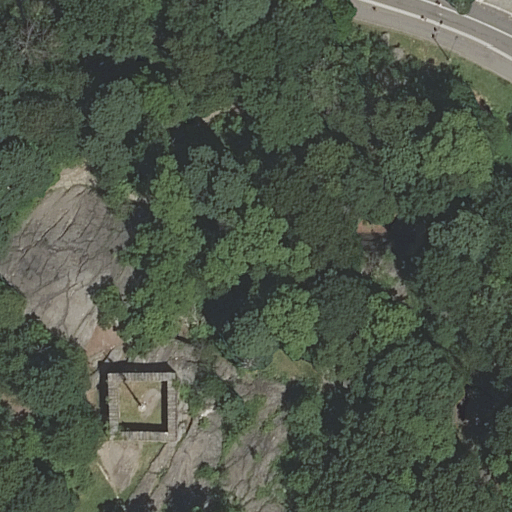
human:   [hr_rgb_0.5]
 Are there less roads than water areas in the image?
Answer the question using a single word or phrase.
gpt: no

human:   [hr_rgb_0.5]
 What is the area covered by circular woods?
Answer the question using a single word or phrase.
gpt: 0m2

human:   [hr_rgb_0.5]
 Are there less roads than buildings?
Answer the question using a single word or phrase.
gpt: no

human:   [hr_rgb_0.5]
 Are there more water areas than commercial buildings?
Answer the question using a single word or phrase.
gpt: no

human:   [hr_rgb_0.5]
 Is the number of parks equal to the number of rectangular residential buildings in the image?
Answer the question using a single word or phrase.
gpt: yes

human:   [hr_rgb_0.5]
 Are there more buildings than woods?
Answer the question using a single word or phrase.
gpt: no

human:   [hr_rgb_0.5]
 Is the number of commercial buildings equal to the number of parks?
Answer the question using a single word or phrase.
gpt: no

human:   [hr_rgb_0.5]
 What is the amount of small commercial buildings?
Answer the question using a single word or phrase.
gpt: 0

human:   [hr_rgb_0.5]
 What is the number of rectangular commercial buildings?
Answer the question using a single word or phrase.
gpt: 0

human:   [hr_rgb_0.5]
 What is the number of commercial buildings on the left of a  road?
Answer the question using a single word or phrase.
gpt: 0

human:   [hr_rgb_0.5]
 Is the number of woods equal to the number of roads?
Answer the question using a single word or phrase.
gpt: no

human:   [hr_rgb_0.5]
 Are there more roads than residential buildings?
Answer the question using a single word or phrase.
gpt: yes

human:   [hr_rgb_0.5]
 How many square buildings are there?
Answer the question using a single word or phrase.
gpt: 0

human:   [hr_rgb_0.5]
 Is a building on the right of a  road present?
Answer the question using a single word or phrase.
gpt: yes

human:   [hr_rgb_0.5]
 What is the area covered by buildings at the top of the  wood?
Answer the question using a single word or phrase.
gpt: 0m2

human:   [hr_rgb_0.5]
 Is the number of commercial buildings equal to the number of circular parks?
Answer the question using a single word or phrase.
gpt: yes

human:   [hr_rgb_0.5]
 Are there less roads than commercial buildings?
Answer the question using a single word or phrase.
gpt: no

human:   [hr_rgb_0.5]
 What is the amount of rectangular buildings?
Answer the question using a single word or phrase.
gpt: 1

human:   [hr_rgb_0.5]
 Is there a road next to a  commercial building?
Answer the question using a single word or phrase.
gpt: no

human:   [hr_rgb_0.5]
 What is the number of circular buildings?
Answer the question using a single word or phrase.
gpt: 0

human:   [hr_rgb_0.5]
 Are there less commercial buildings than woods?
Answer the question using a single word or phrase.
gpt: yes

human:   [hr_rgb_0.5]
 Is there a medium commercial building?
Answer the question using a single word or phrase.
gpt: no

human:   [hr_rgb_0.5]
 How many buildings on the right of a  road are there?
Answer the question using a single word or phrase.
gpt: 1

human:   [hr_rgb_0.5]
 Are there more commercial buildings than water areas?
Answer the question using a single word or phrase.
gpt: no

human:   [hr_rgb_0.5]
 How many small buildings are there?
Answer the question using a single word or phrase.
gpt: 0

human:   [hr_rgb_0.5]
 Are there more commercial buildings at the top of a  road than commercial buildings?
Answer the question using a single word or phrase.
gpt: no

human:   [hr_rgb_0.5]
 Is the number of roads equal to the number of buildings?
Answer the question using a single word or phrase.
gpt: no

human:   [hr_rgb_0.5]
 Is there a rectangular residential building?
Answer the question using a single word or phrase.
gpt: yes

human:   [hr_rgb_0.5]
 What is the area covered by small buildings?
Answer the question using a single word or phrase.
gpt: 0m2

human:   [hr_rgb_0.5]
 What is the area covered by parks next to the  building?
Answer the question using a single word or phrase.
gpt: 3615m2

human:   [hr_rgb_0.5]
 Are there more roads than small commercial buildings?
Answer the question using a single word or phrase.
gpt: yes

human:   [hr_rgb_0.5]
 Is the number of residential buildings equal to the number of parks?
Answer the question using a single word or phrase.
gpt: yes

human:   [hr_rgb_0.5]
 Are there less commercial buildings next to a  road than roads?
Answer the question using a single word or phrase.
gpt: yes

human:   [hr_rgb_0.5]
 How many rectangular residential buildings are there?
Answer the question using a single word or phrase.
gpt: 1

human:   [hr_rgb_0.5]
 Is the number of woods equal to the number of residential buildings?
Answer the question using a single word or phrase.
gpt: yes

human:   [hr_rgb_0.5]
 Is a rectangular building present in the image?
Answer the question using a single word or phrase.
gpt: yes